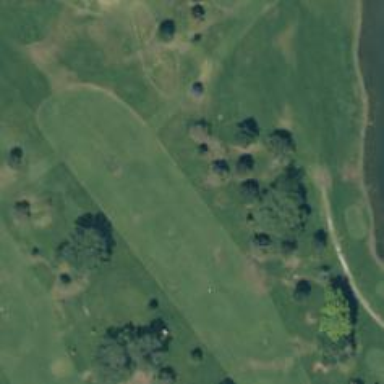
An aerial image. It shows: Golf hole.